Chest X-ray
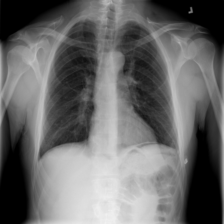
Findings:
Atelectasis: negative
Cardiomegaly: negative
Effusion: negative
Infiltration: negative
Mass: negative
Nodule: negative
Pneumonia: negative
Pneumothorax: negative
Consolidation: negative
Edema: negative
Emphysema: negative
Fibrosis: negative
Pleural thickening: negative
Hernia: negative